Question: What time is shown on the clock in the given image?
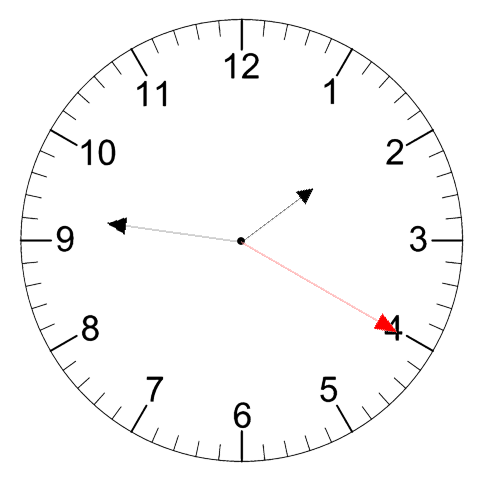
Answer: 01:46:20